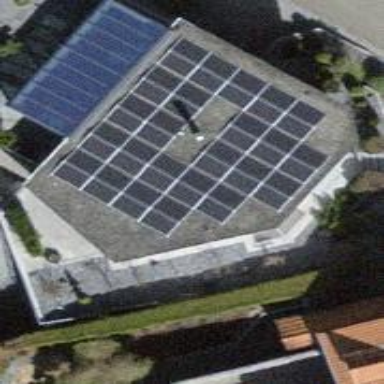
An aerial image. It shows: Solar power generator using photovoltaic panels.